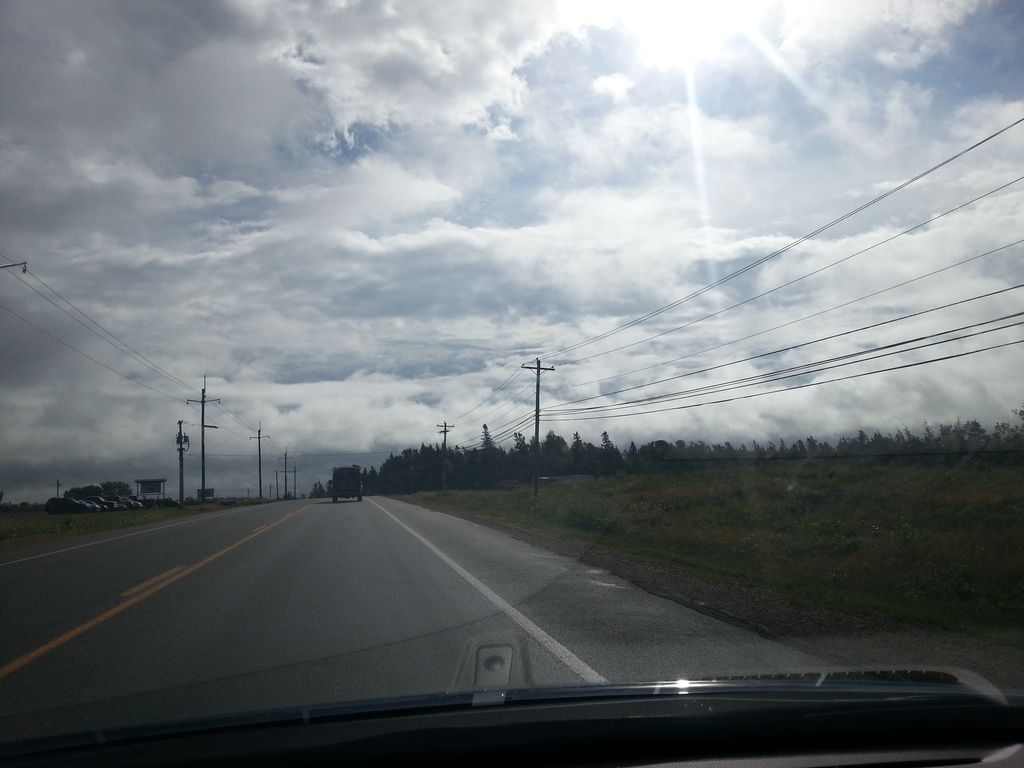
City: charlottetown